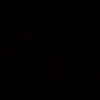
Label: space